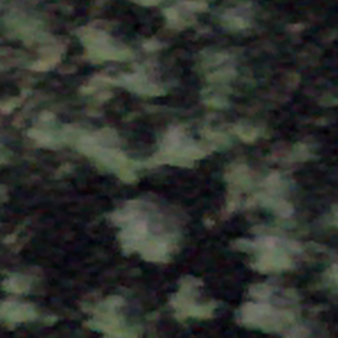
Label: other